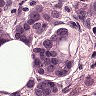
Metastatic tissue present: yes